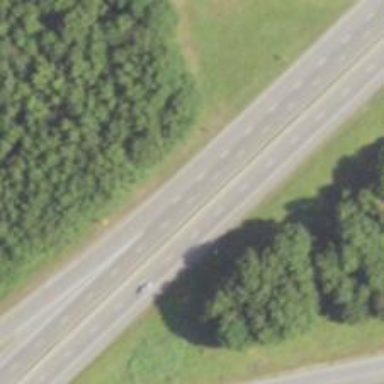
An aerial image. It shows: Trunk highway with expressway features.